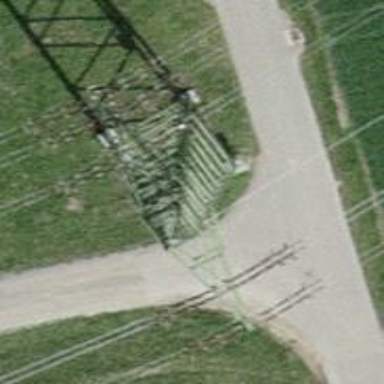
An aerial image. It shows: Pipeline marker.